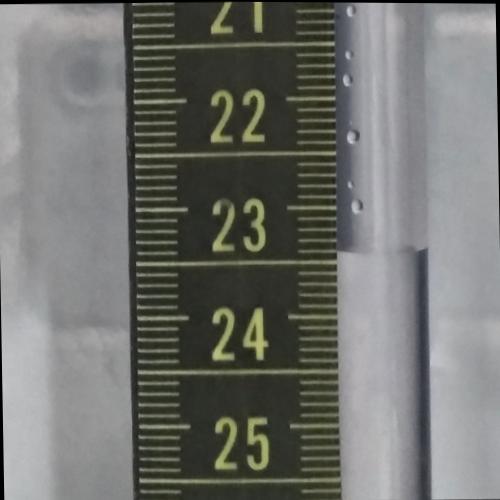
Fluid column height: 23.4 cm